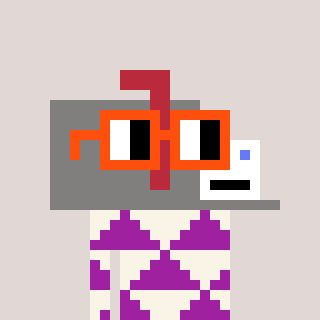
a pixel art character with square orange glasses, a mailbox-shaped head and a magenta-colored body on a warm background